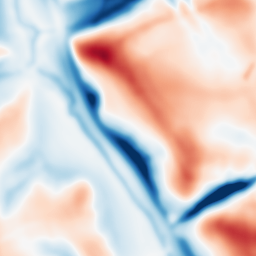
Category: multiscale
Decomposition family: dog
Decomposition parameters: sigma_low: 3
sigma_high: 20
Upsampling method: sinc_hamming
Upsampling parameters: scale: 2
kernel_size: 8
Upsampling scale: 2